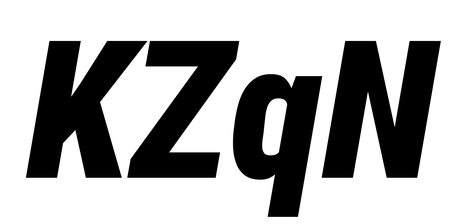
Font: Roboto-Italic_Condensed_Black_Italic